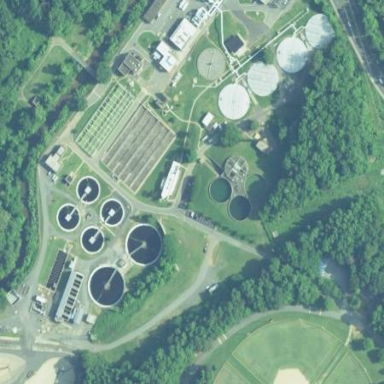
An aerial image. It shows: View of wastewater plant.